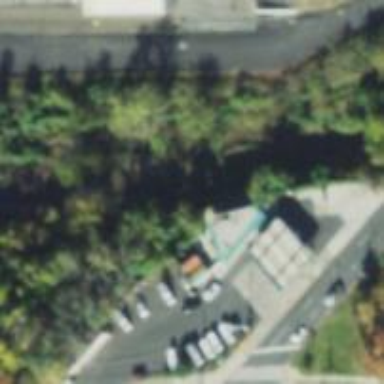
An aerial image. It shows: Convenience shop.